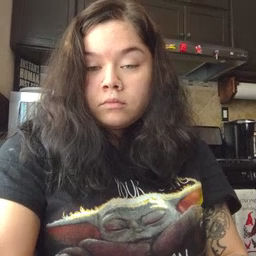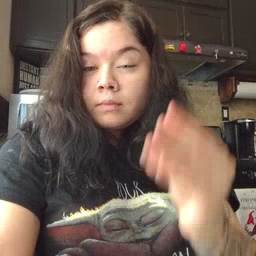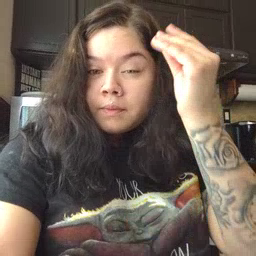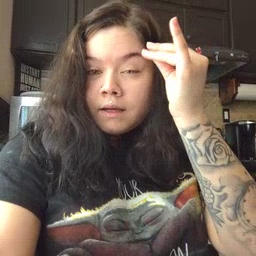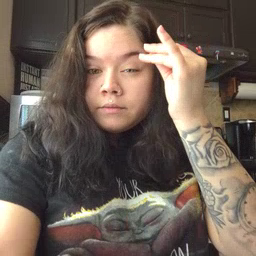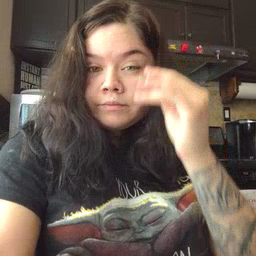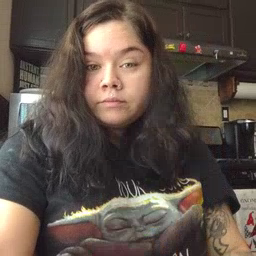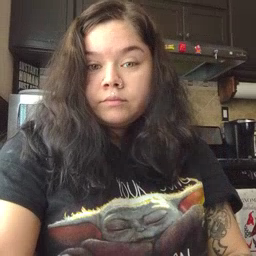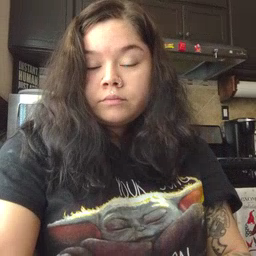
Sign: think